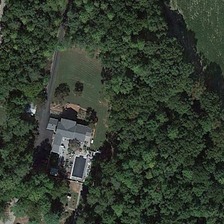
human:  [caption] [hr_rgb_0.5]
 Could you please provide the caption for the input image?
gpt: a building is surrounded by many green trees .

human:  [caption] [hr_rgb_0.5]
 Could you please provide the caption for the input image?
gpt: a house with a lawn in front of it is surrounded by forests .

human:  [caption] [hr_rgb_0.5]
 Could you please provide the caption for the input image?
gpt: a house with a lawn in front of it is surrounded by forests .

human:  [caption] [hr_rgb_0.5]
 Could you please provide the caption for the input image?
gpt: this hous with a meadow beside it is surrounded by lush trees .

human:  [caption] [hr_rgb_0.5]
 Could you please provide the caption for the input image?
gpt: a building is surrounded by many green trees .